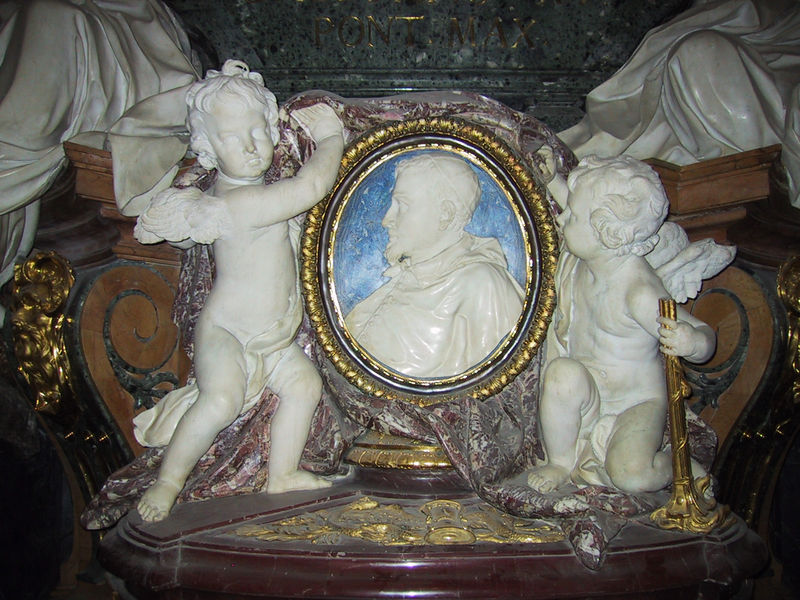
Titel: Grabmal für Papst Gregor XV.
Künstler: Pierre d. J. Legros
Standort: Rom, S. Ignazio (EU - I - Latium)
Schlagwörter: blau, flügel, hand, mann, umhang, ausschnitt, braun, holz, licht, marmor, profil, weiss, blick, haube, bart, mütze, arm, halten, rahmen, sockel, bild, bildnis, portrait, porträt, geistlicher, gewand, gold, haare, kutte, kinn, oval, engel, skulptur, relief, schrift, sitz, papst, detail, stuck, granit, knie, medaillon, porzellan, vergoldet, seite, kardinal, rom, portät, kniend, mönch, schnecken, putten, putti, leo, grabmal, sarkophag, katholisch, pabst, flüte